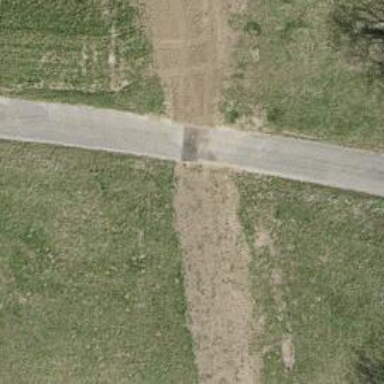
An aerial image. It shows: Paved service road.